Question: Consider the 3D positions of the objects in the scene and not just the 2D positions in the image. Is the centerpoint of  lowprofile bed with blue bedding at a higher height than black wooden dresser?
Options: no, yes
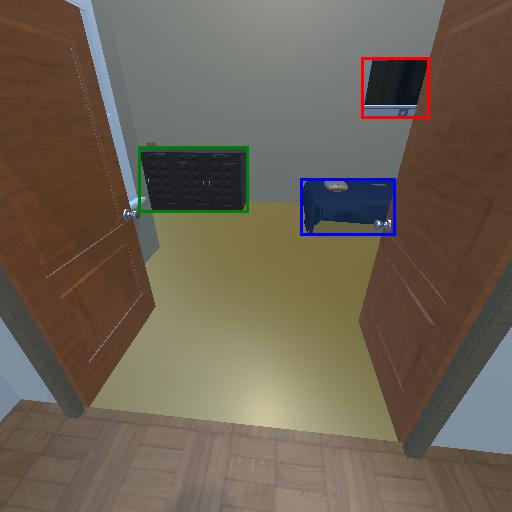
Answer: no